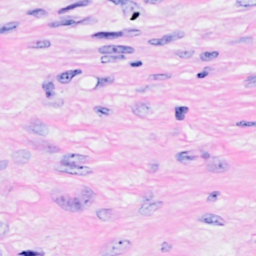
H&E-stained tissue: Breast